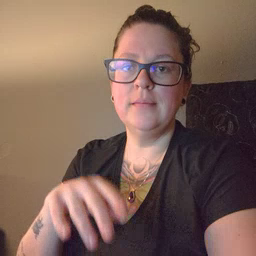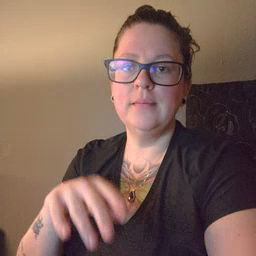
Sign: glasswindow